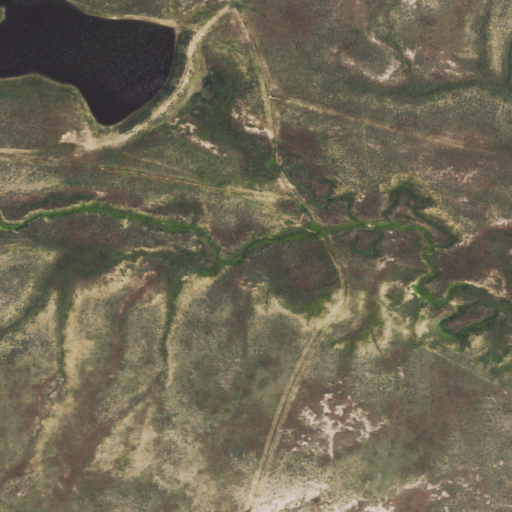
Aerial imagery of valley in Wyoming named Taylor Draw containing shrub, grassland, herbaceous wetlands, and open water